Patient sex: M
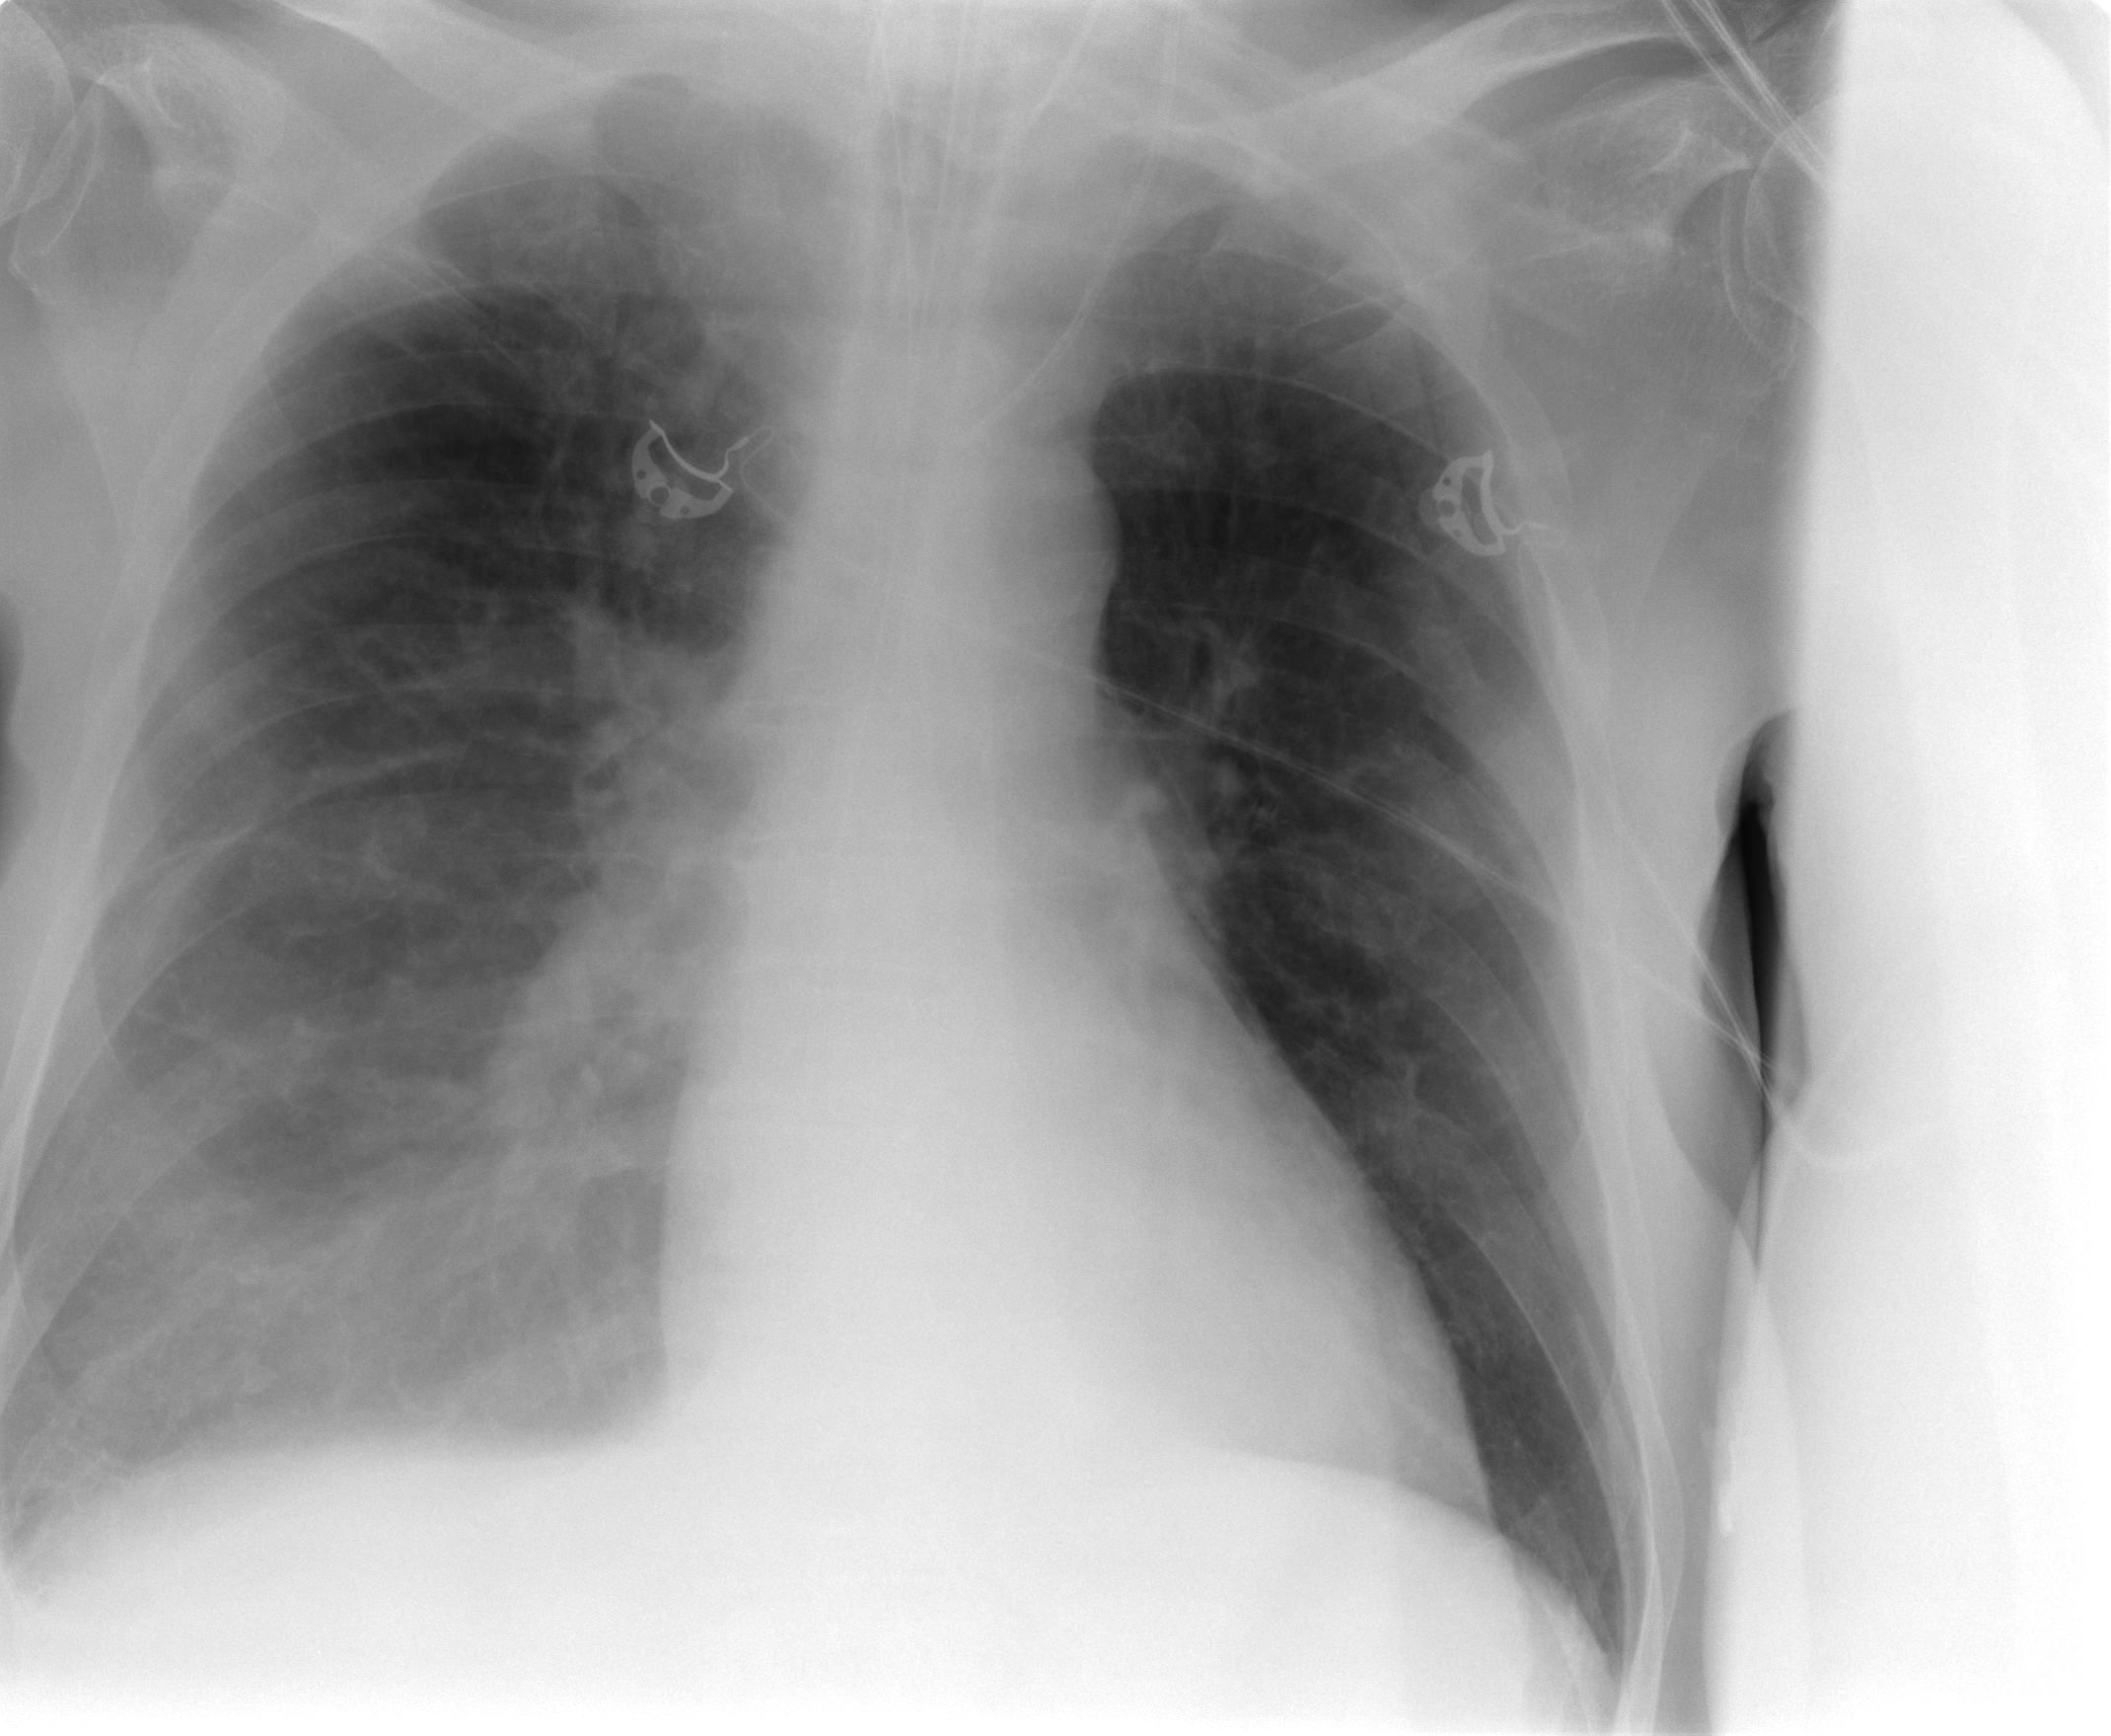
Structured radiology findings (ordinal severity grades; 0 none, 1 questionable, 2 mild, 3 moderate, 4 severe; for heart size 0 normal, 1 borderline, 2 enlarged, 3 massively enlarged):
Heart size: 0
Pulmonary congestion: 2
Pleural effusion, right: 1
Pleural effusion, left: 0
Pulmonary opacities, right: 2
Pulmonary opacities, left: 1
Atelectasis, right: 2
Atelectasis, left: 2